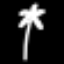
Label: palm tree